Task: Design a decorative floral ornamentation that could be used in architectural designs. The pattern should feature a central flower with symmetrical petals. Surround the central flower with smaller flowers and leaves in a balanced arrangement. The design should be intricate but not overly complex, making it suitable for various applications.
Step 23:
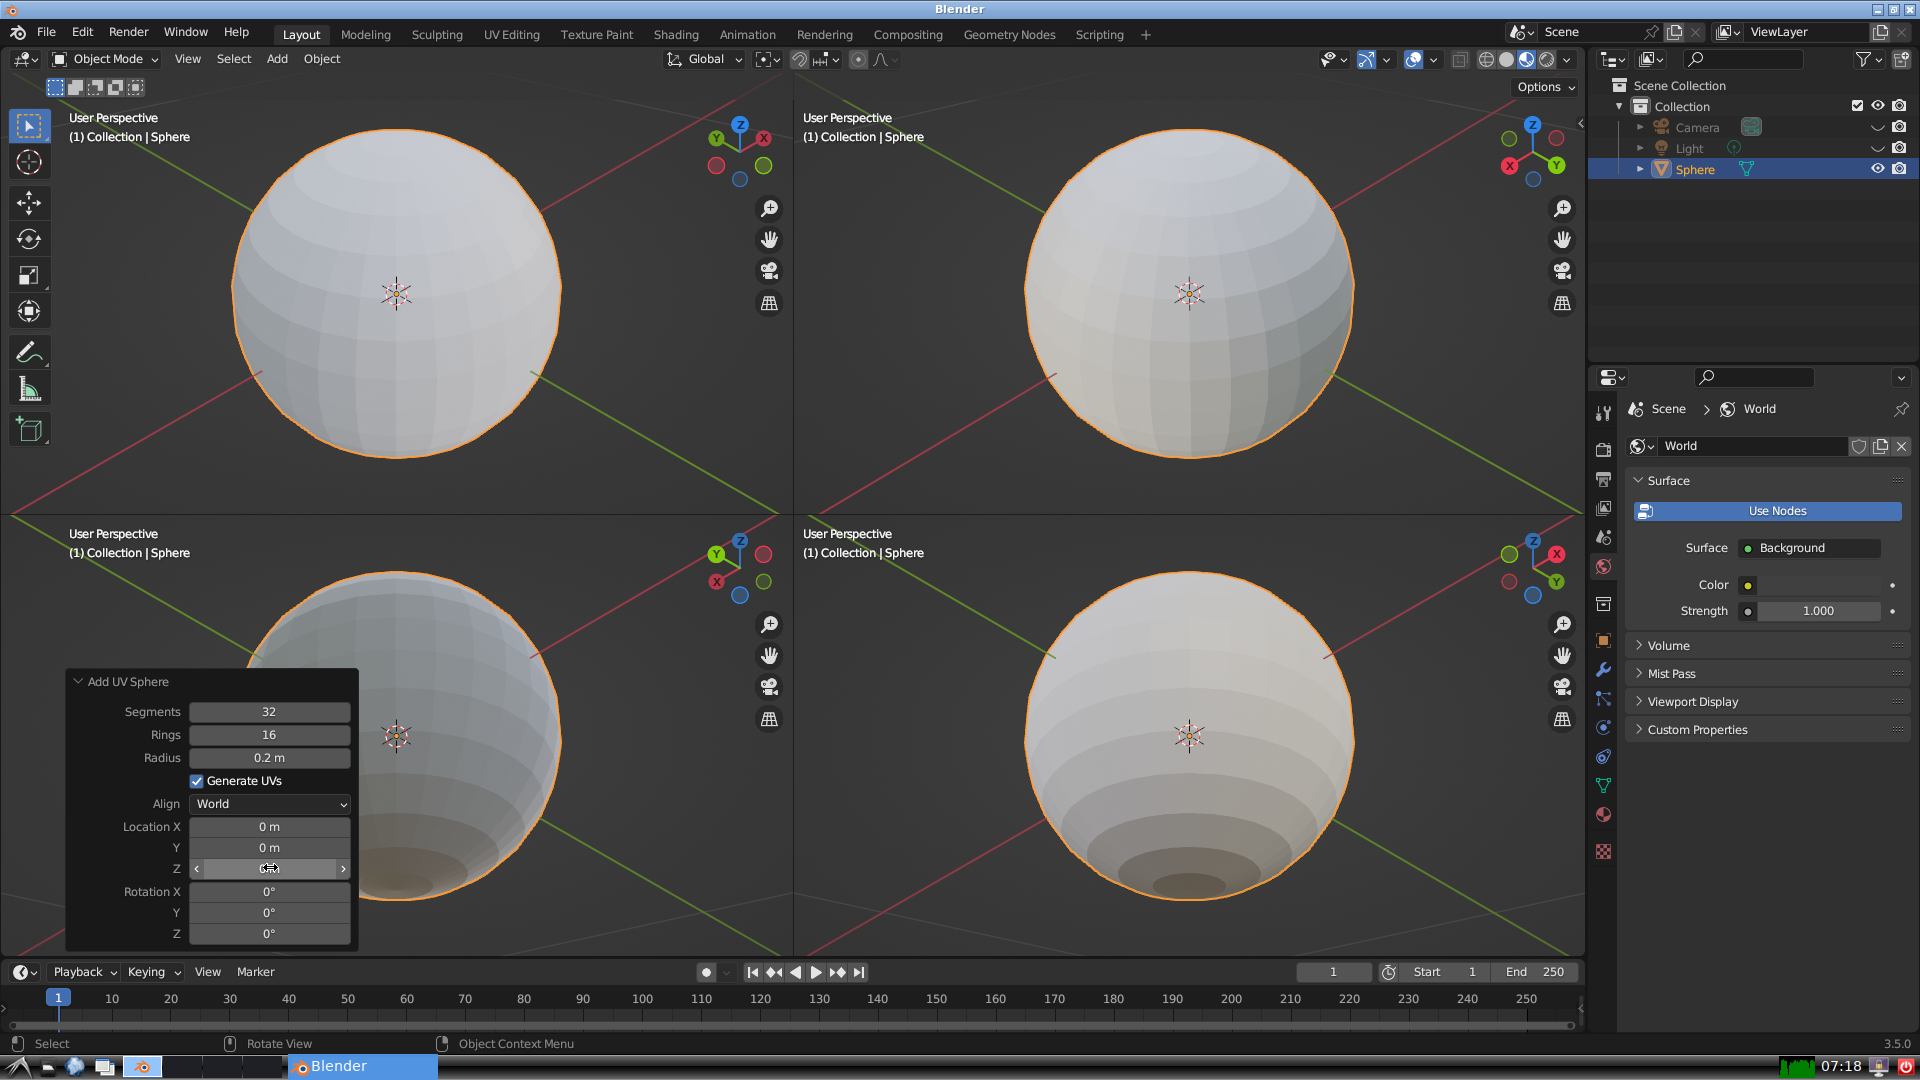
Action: {"mouse_move": [960, 540]}